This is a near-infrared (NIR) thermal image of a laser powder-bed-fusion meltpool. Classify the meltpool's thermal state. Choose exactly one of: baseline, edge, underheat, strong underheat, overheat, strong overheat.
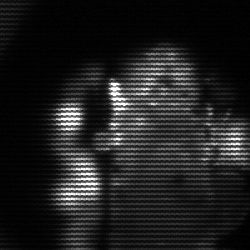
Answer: strong underheat